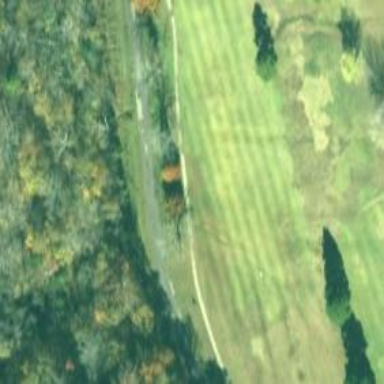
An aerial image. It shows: Golf hole.